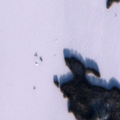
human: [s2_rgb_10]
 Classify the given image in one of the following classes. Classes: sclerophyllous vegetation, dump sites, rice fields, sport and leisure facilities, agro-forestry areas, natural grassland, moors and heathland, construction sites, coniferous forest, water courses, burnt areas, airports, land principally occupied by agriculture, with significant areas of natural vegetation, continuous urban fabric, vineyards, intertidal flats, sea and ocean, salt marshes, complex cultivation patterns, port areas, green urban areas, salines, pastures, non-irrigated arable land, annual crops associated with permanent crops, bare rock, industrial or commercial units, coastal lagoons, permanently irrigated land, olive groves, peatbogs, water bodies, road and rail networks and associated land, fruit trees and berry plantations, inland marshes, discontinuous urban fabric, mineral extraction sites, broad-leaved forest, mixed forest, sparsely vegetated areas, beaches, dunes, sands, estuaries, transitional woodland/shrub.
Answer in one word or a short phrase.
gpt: coniferous forest, mixed forest, water bodies